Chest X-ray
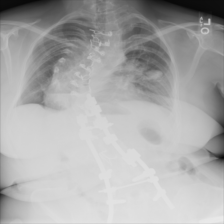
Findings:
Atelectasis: negative
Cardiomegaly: negative
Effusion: negative
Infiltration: negative
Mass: positive
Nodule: negative
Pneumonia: negative
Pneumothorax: negative
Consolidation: negative
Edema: negative
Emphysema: negative
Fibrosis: negative
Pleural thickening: negative
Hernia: negative